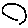
Label: circle